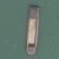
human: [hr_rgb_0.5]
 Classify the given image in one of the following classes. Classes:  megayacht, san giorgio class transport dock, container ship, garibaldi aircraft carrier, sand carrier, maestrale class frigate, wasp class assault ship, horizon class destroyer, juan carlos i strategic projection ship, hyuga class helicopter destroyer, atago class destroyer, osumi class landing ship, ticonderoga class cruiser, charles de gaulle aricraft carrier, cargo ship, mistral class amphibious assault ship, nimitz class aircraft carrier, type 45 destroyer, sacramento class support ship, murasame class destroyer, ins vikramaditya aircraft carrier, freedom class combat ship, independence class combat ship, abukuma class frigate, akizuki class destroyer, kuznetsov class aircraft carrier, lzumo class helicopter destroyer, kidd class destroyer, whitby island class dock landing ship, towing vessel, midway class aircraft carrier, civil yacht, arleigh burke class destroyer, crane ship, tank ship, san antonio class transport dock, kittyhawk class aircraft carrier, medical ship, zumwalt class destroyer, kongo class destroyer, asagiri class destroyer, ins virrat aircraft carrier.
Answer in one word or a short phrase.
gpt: Sand carrier